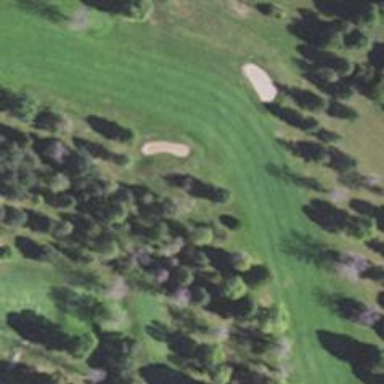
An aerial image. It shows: View of golf hole.